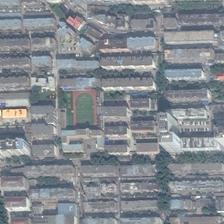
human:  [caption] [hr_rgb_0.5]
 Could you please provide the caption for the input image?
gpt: a playground is surroundededed by many orderly buildings and some green trees .

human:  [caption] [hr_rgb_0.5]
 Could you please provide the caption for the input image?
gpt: a ffotball field and two tall buildings with white paint near by .

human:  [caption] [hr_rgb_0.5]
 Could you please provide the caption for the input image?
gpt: the football field is located in the center of the community .

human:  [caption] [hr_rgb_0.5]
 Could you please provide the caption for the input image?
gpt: many different buildings are around a playground .

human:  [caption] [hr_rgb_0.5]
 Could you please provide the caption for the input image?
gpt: there are many buildings with green trees and a playground .